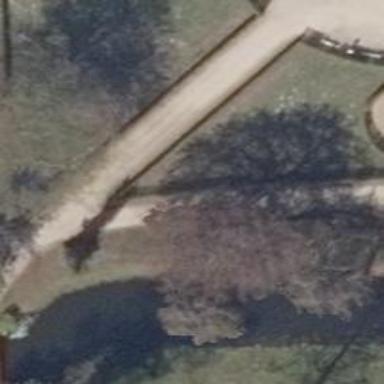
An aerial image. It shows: Hedge barrier.